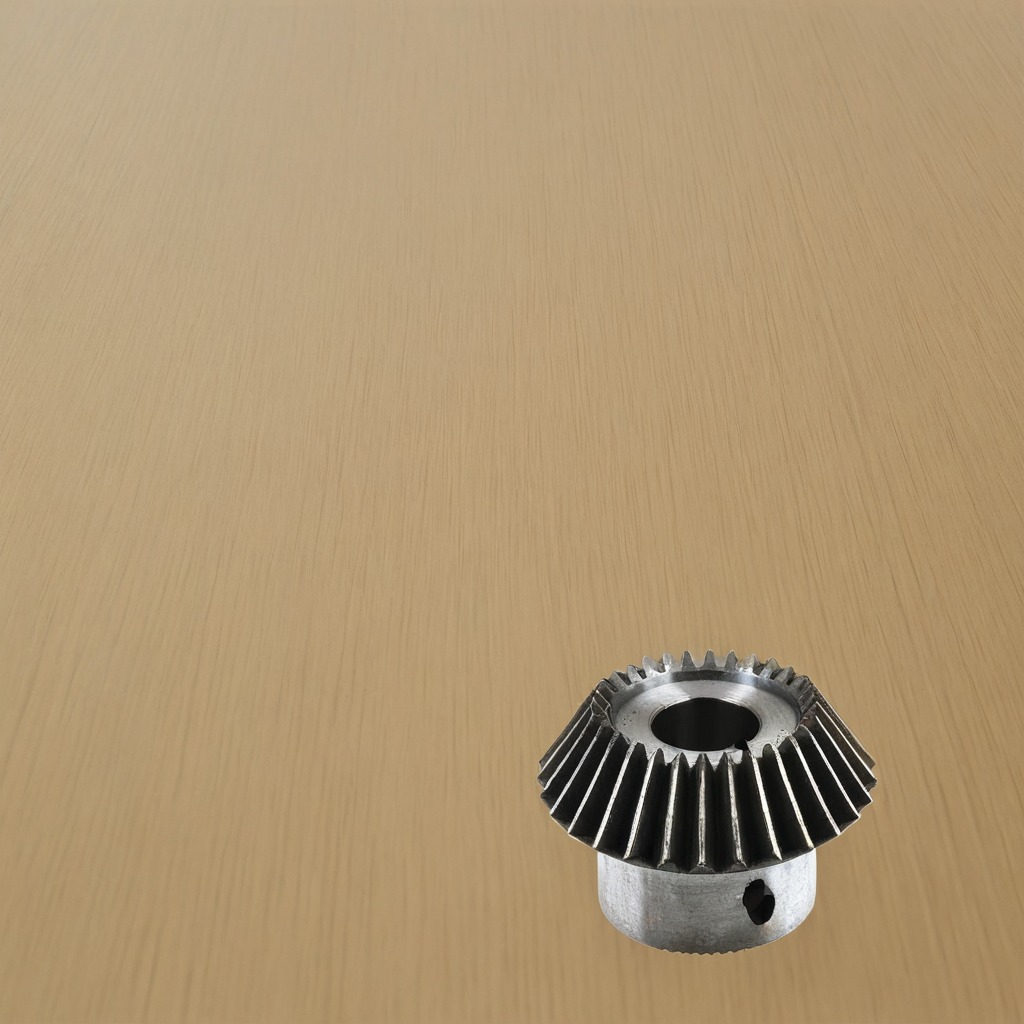
A steel gear with teeth is lying on the plywood surface in a paint workshop.